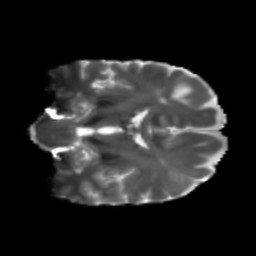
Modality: T2w
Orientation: coronal
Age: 39
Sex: female
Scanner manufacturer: siemens
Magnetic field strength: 3 T
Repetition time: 5.25 s
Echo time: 0.08 s